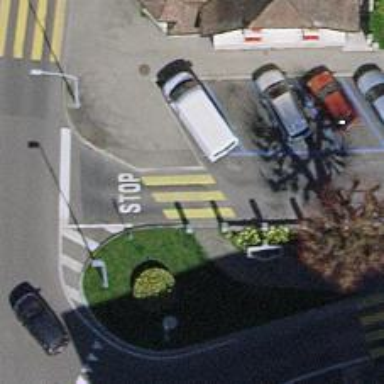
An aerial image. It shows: Marked crossing on the road.